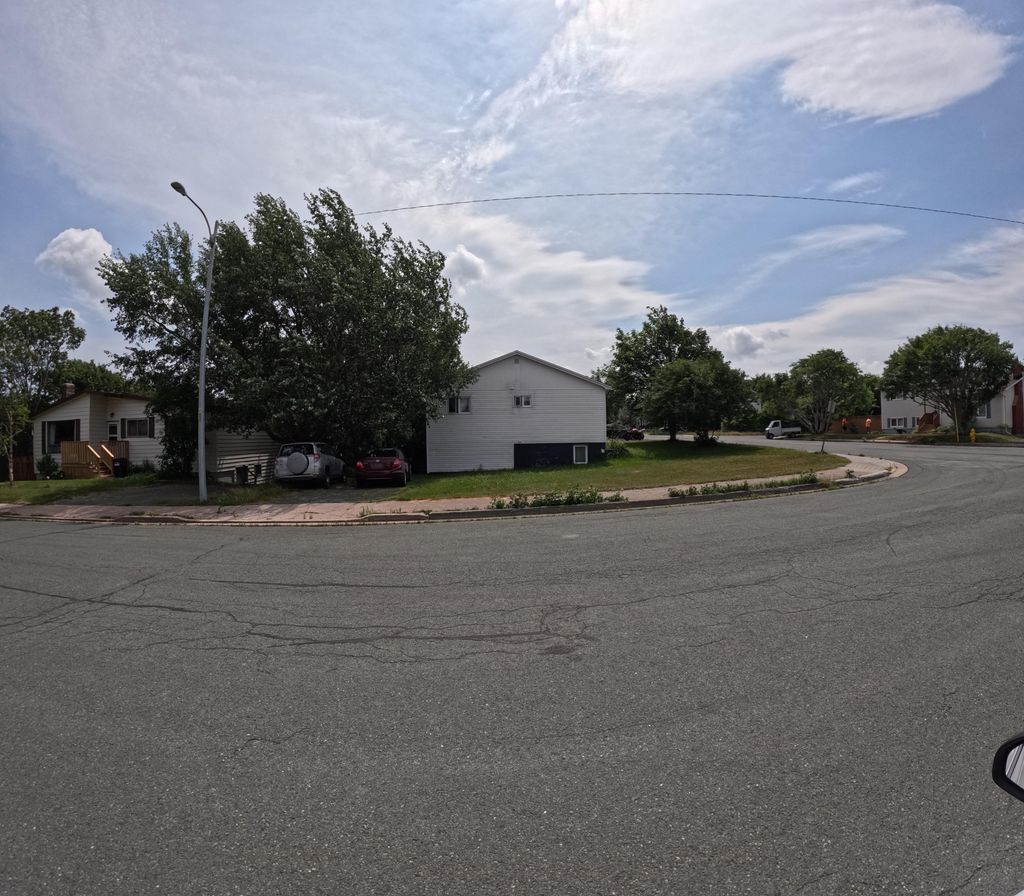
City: st_johns